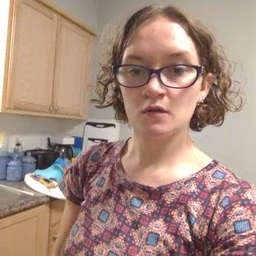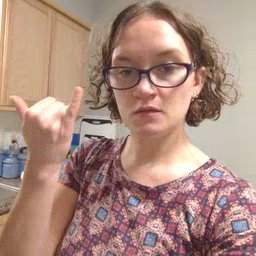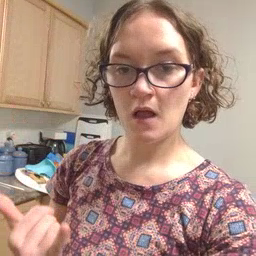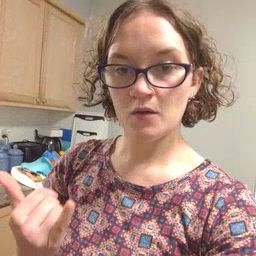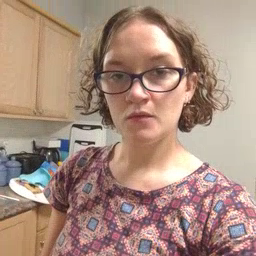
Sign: now